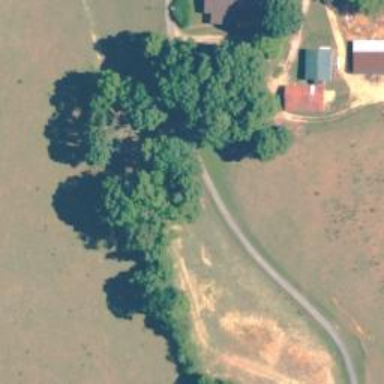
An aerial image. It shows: Driveway leading to service road.